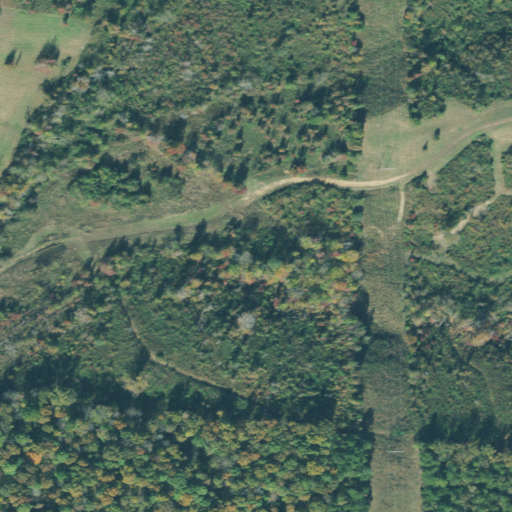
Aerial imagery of valley in Tennessee named Austin Hollow containing deciduous forest, pasture, shrub, and woody wetlands